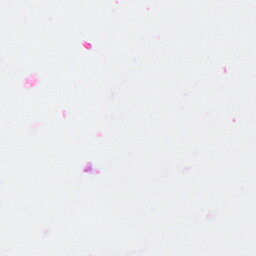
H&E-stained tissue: Breast